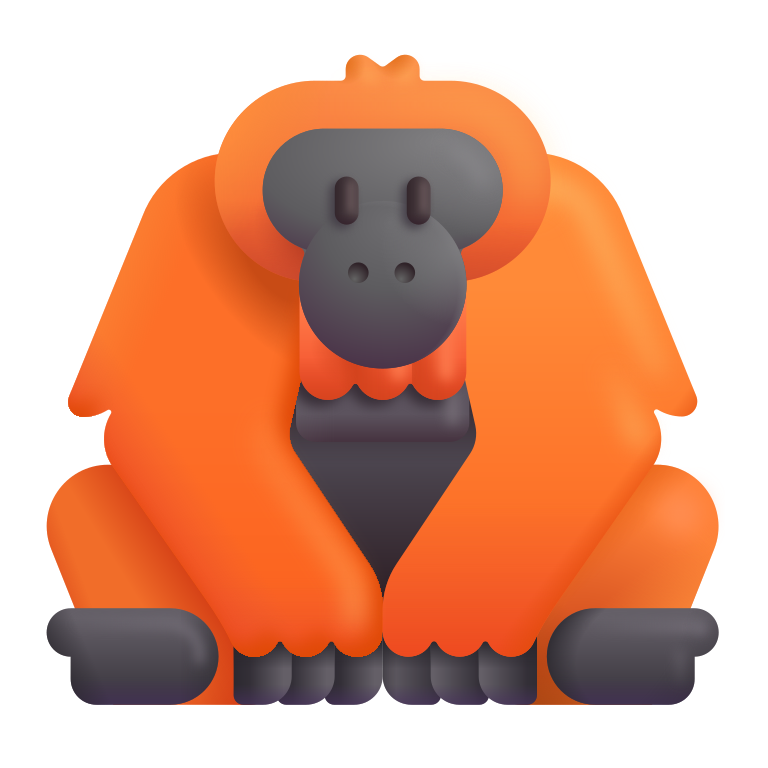
orangutan color